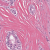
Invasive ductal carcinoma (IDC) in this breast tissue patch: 1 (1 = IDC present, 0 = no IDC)